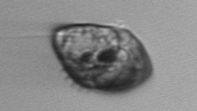
Label: Gyrodinium